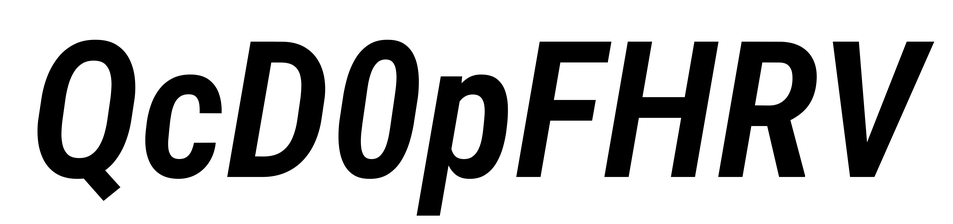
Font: Roboto-Italic_Condensed_SemiBold_Italic